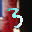
Label: 3